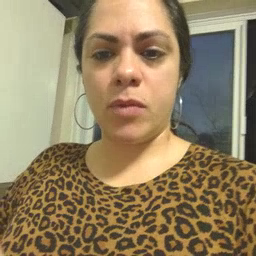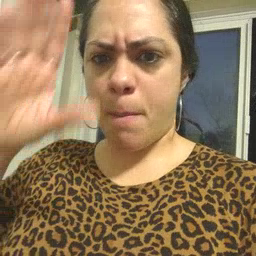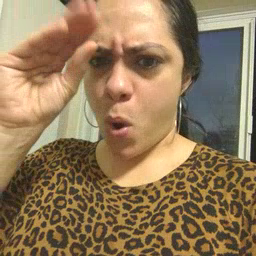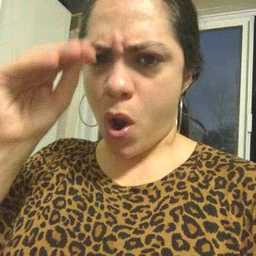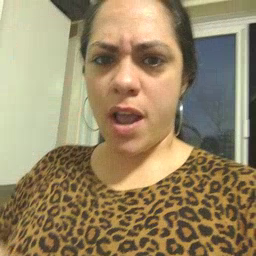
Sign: boy